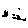
Label: smiley face